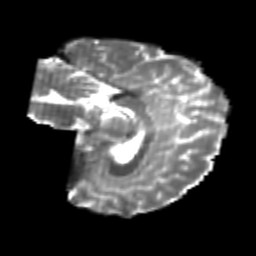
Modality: T2w
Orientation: sagittal
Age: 22
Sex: female
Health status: healthy
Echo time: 0.074 s